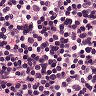
Metastatic tissue present: no